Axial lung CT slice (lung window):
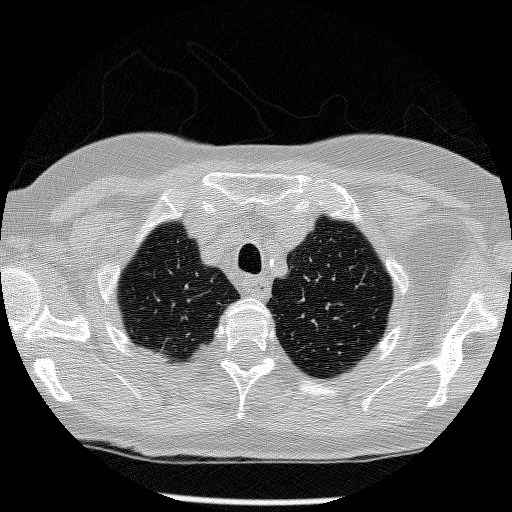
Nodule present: no